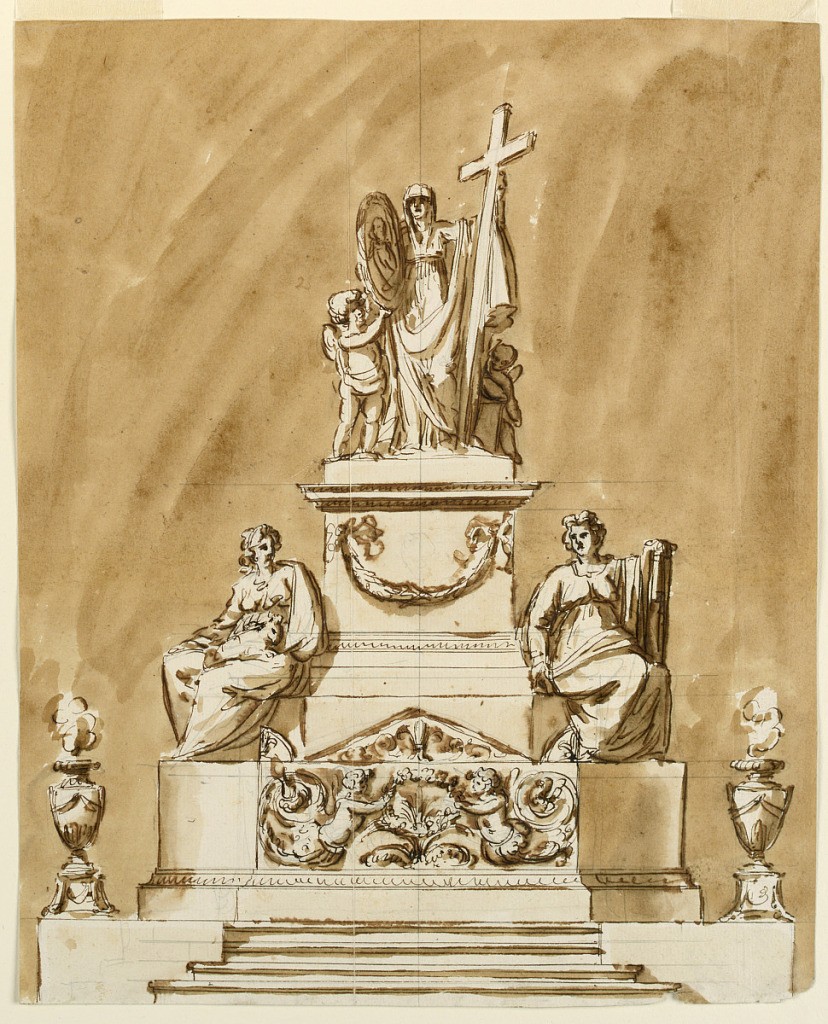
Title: Design for a Sepulchral Monument of King Louis XVI of France
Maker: Giuseppe Barberi, Italian, 1746–1809
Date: ca. 1795
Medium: Pen and brown ink, brush and brown wash, graphite on off-white laid paper
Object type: Drawing
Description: The base is a variation of 1938-88-1288, with urns at the corners, the rest a variation of 1938-88-1289. The entire front of the lower part of the pedestal is treated like that of a sarcophagus, with two half-figures of putti supporting a wreath, and with a triangular pediment and two acroteria. Beside the upper part of the pedestal sit two female allegories, the left one with a sheep lying in her lap. A festoon is in the front of the main part. One more angel is added at right from the cross, with a book of a tablet. Usual background.